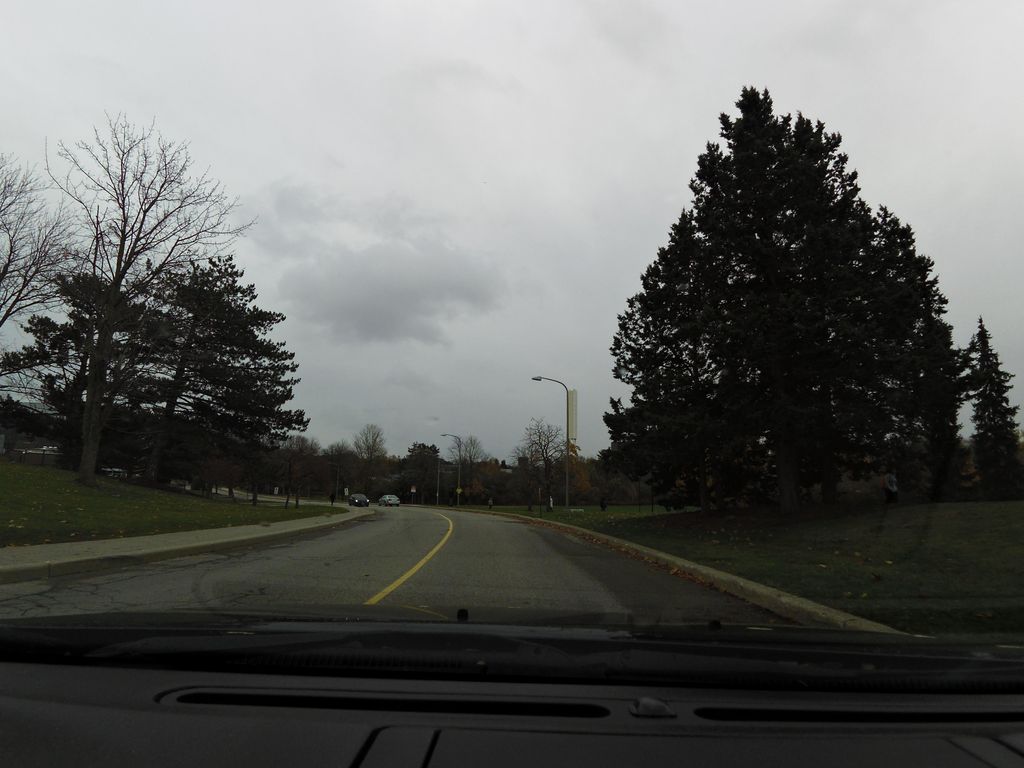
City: kitchener-waterloo